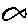
Label: fish